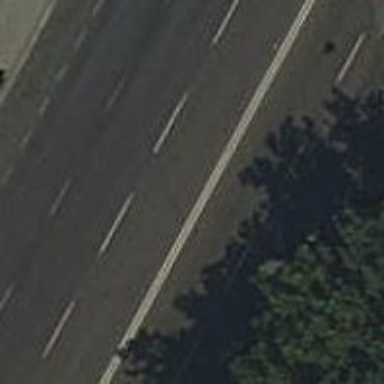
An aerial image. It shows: Secondary road with asphalt surface. It has sidewalks on both sides and shared lane for cycles.